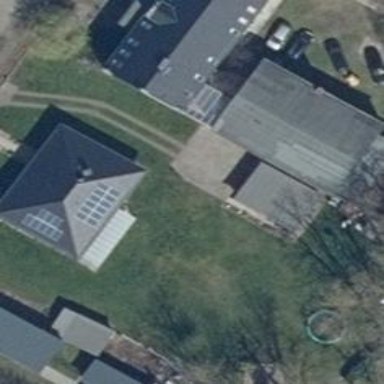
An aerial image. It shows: Simple house.